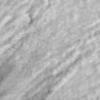
Label: no_change